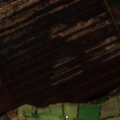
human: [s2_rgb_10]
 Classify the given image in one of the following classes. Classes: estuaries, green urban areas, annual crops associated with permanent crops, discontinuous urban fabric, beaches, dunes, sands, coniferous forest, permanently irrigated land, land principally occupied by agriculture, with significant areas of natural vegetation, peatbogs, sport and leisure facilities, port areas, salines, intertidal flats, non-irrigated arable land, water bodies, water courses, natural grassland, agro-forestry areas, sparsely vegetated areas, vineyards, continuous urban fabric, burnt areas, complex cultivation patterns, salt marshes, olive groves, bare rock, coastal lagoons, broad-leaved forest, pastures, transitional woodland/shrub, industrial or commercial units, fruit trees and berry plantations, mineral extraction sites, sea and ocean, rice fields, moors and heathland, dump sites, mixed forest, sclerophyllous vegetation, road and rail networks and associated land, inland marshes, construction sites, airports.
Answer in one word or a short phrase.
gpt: pastures, land principally occupied by agriculture, with significant areas of natural vegetation, mixed forest, peatbogs